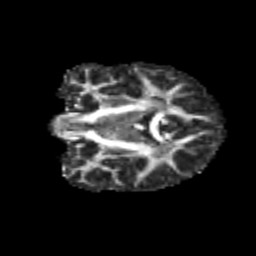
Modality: FA
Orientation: coronal
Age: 12
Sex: female
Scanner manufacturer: siemens
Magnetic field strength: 3 T
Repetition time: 3.8 s
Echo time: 0.07 s